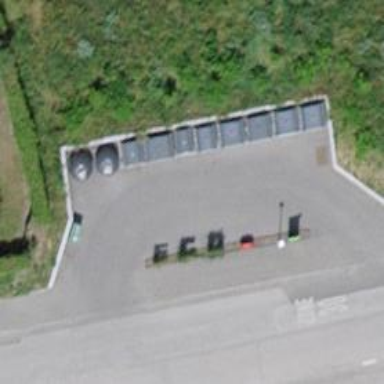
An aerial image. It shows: Recycling centre providing amenities for recycling.